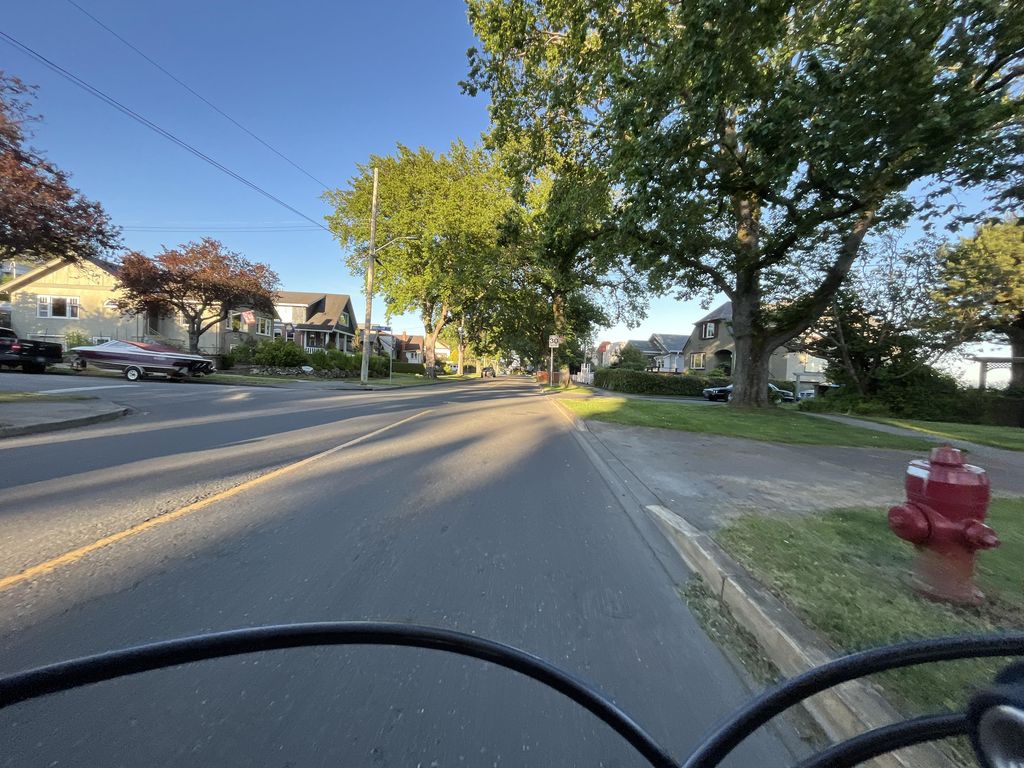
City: victoria